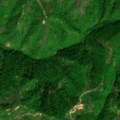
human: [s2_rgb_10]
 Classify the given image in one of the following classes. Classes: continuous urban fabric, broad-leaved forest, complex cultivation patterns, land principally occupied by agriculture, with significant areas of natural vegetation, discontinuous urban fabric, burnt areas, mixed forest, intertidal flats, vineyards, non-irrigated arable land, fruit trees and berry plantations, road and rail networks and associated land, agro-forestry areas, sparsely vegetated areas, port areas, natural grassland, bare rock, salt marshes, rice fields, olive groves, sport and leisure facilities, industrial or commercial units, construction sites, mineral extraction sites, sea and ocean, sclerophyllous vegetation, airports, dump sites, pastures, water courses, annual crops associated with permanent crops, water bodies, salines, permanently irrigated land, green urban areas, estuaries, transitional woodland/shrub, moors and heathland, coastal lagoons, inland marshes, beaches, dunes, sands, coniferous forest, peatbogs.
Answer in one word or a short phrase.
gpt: complex cultivation patterns, land principally occupied by agriculture, with significant areas of natural vegetation, broad-leaved forest, transitional woodland/shrub